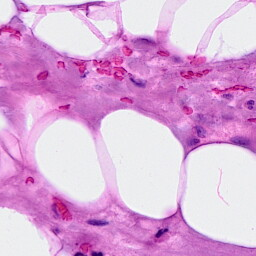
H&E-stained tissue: Breast